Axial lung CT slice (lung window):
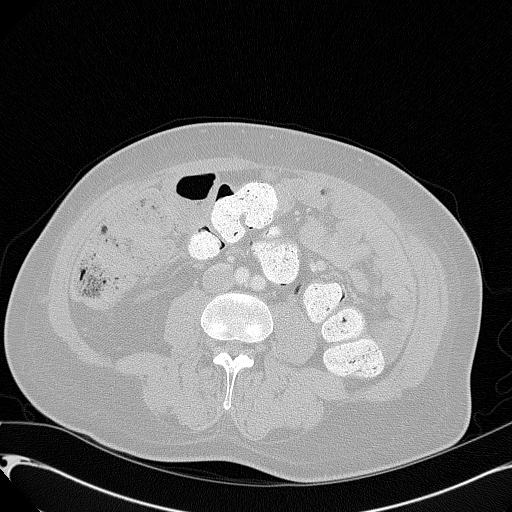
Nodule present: no